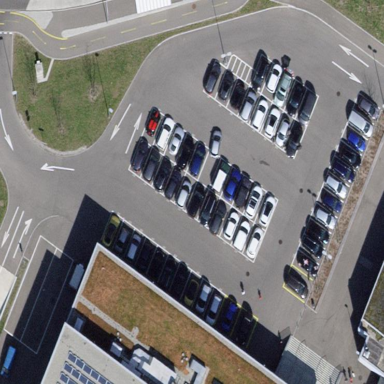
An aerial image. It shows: Parking area.